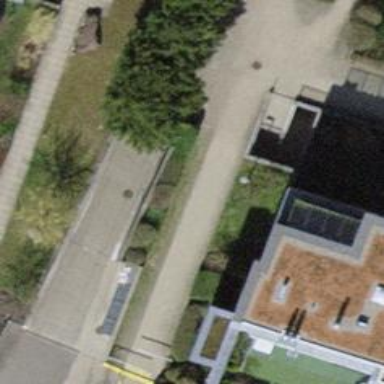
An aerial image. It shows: Parking entrance.